Question: I'm creating a canvas via javascript on a webproject.
The canvas has graphical representations on the x-y plane.
I am trying to add the horizontal-scrolling feature to the canvas.
I have investigated a few methodologies:-
1) draw 12 months worth of data on the canvas, when the mouse scrolls forward, 1st month's data disappears, and at the end a new months data is added, new canvas is drawn.
Con:- Everytime the mouse scrolls to pan thru the timeline - a new SQL query has to be made, making my web application very slow.
2) maybe I can draw say 10 years worth of data on the canvas via 1 SQL query, but only show 12 months worth of the data. masking the rest of the 9 years. Now when the client scrolls, I capture the scroll event and move to the appropriate part of the canvas. Is this possible? If so then how?
Can anyone advise?

<URL>
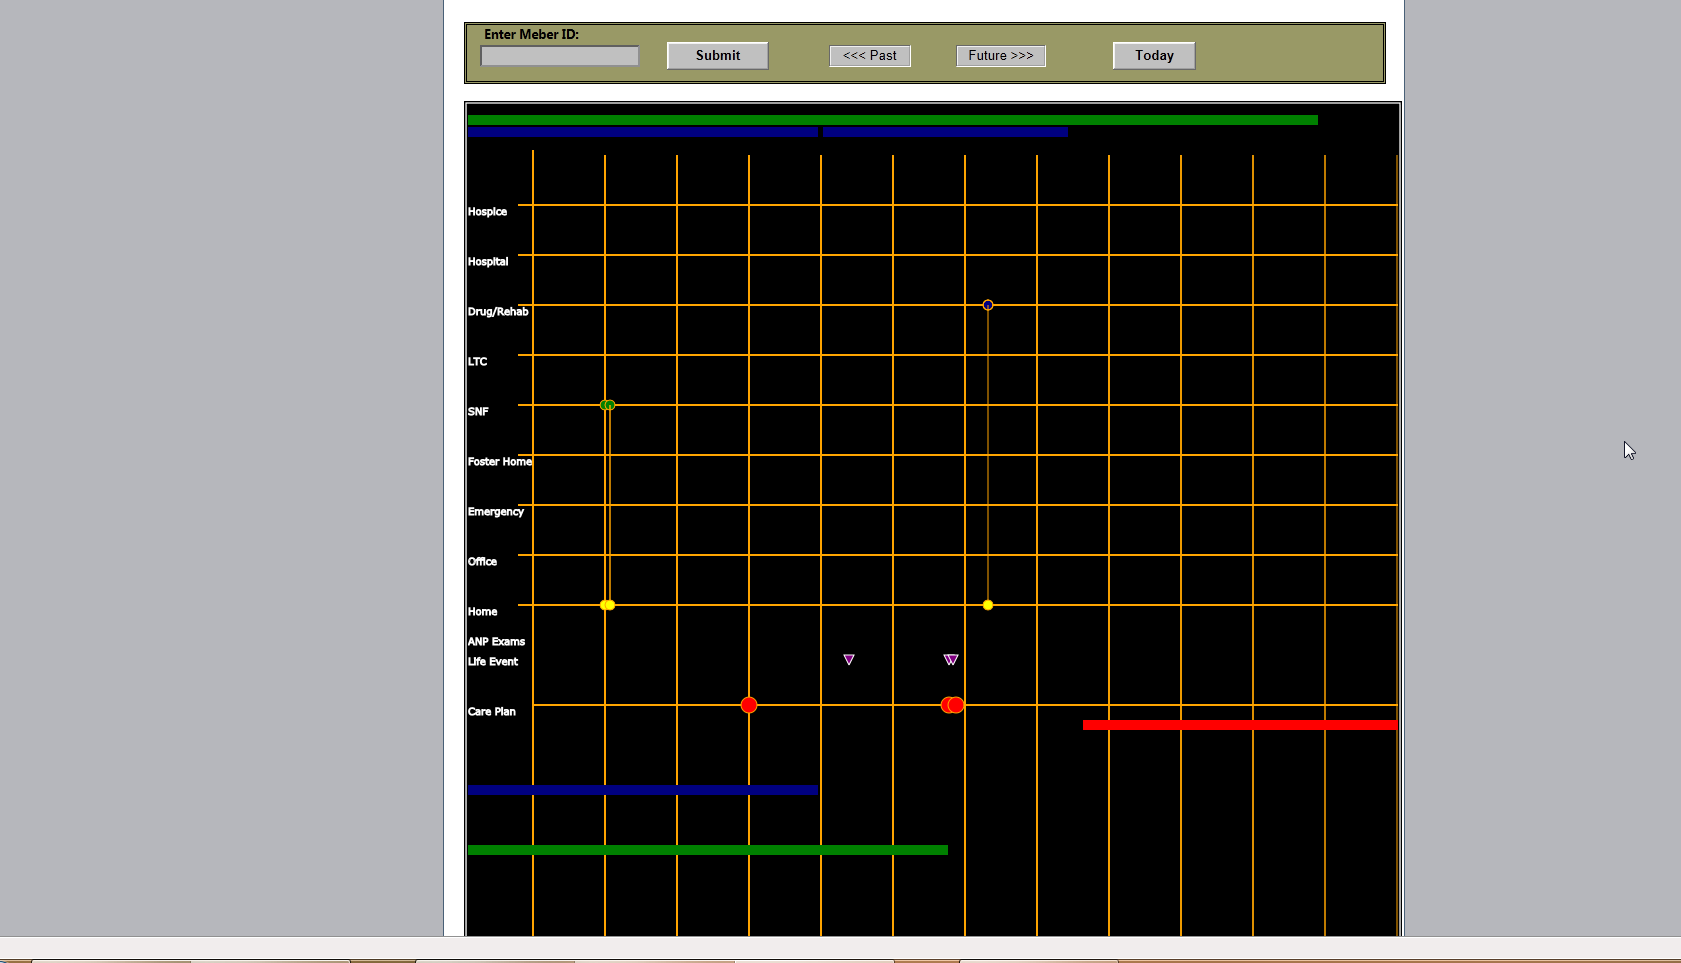
Answer: Here's a pretty basic implementation: <URL>
'''
var can = document.getElementById("can"),
ctx = can.getContext('2d'),
dragging = false,
lastX = 0,
translated = 0;
// these two lines will make the y-axis grow upwards.
ctx.scale(1,-1);
ctx.translate(0, -400);
can.onmousedown = function(e){
var evt = e || event;
dragging = true;
lastX = evt.offsetX;
}
window.onmousemove = function(e){
var evt = e || event;
if (dragging){
var delta = evt.offsetX - lastX;
translated += delta;
ctx.translate(delta, 0); // translate the context.
lastX = evt.offsetX;
draw(); // redraw
}
}
window.onmouseup = function(){
dragging = false;
}
function draw() {
ctx.clearRect(-translated, 0, 600, 400); // this is why we need to keep track of how much we've translated
for (var i = 0; i < plot.length; i++) {
ctx.beginPath();
ctx.arc(plot[i].x, plot[i].y, 5, 0, 2 * Math.PI); // note we don't have to futz with the x/y values, and can use them directly.
ctx.fill();
}
}
'''
To create a grid, you could do something like this:
'''
var grid = (function(dX, dY){
var can = document.createElement("canvas"),
ctx = can.getContext('2d');
can.width = dX;
can.height = dY;
// fill canvas color
ctx.fillStyle = 'black';
ctx.fillRect(0, 0, dX, dY);
// x axis
ctx.strokeStyle = 'orange';
ctx.moveTo(.5, 0.5);
ctx.lineTo(dX + .5, 0.5);
ctx.stroke();
// y axis
ctx.moveTo(.5, .5);
ctx.lineTo(.5, dY + .5);
ctx.stroke();
return ctx.createPattern(can, 'repeat');
})(100, 50);
'''
Which would be used like this:
'''
function draw() {
ctx.clearRect(-translated, 0, 600, 400);
ctx.rect(-translated, 0, 600, 400);
ctx.fillStyle = grid;
ctx.fill();
ctx.fillStyle = "#fff";
for (var i = 0; i < plot.length; i++) {
ctx.beginPath();
ctx.arc(plot[i].x, plot[i].y, 5, 0, 2 * Math.PI);
ctx.fill();
}
}
'''
Updated demo: <URL>